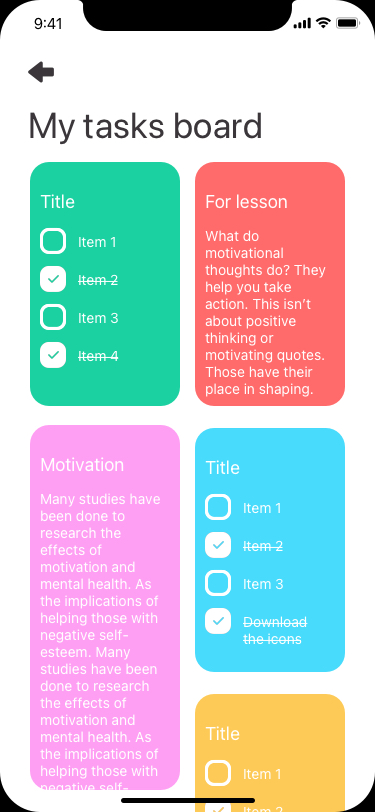
Text in this UI design:
My tasks board